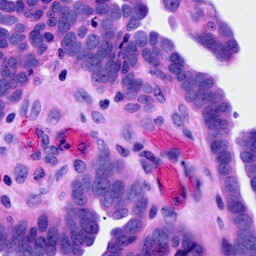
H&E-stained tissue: Ovarian